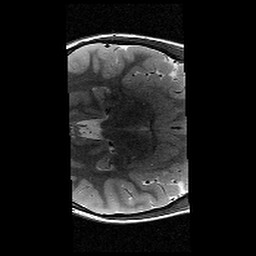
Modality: T2w
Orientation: axial
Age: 9
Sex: female
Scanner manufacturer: siemens
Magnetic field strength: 3 T
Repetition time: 9.23 s
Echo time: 0.067 s